Interaction volume radius: 5 \u00c5
Interaction volume height: 15 \u00c5
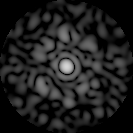
Disorder parameter: 0.7688